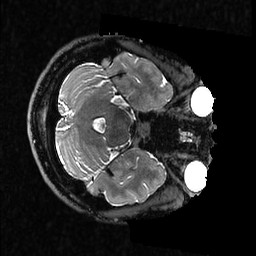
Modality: T2w
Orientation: axial
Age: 23
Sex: male
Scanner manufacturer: ge
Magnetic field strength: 3 T
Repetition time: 3.202 s
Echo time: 0.06683 s